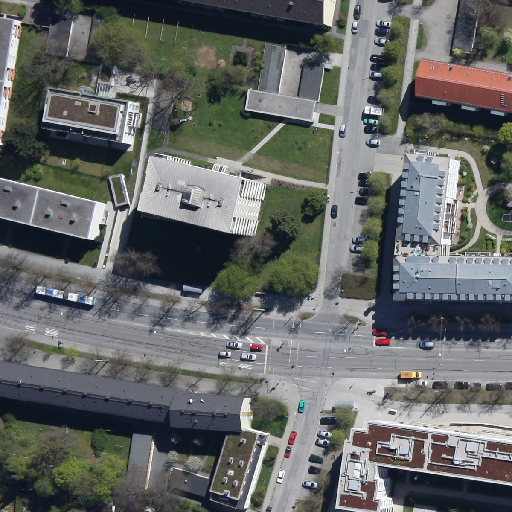
Referring expression: impervious surface